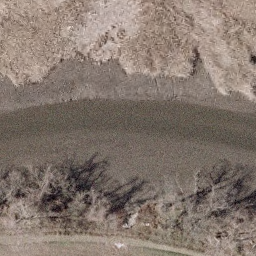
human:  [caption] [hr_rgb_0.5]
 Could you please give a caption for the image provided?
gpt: Lots of plants wilted on both banks of the river .

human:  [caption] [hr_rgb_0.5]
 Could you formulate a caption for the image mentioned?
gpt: A river with plants wilted on both banks of the river .

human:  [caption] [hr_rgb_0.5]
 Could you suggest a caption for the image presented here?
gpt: Grey plants wilted on both banks of the river .

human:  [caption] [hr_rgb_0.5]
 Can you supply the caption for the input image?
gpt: It is a river with plants wilted on both banks of the river .

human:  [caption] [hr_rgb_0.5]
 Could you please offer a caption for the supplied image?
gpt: A river go through the desolate land .